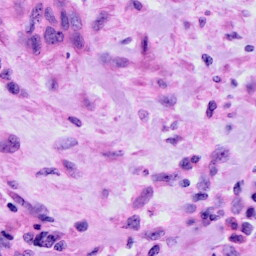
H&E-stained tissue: Cervix